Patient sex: M
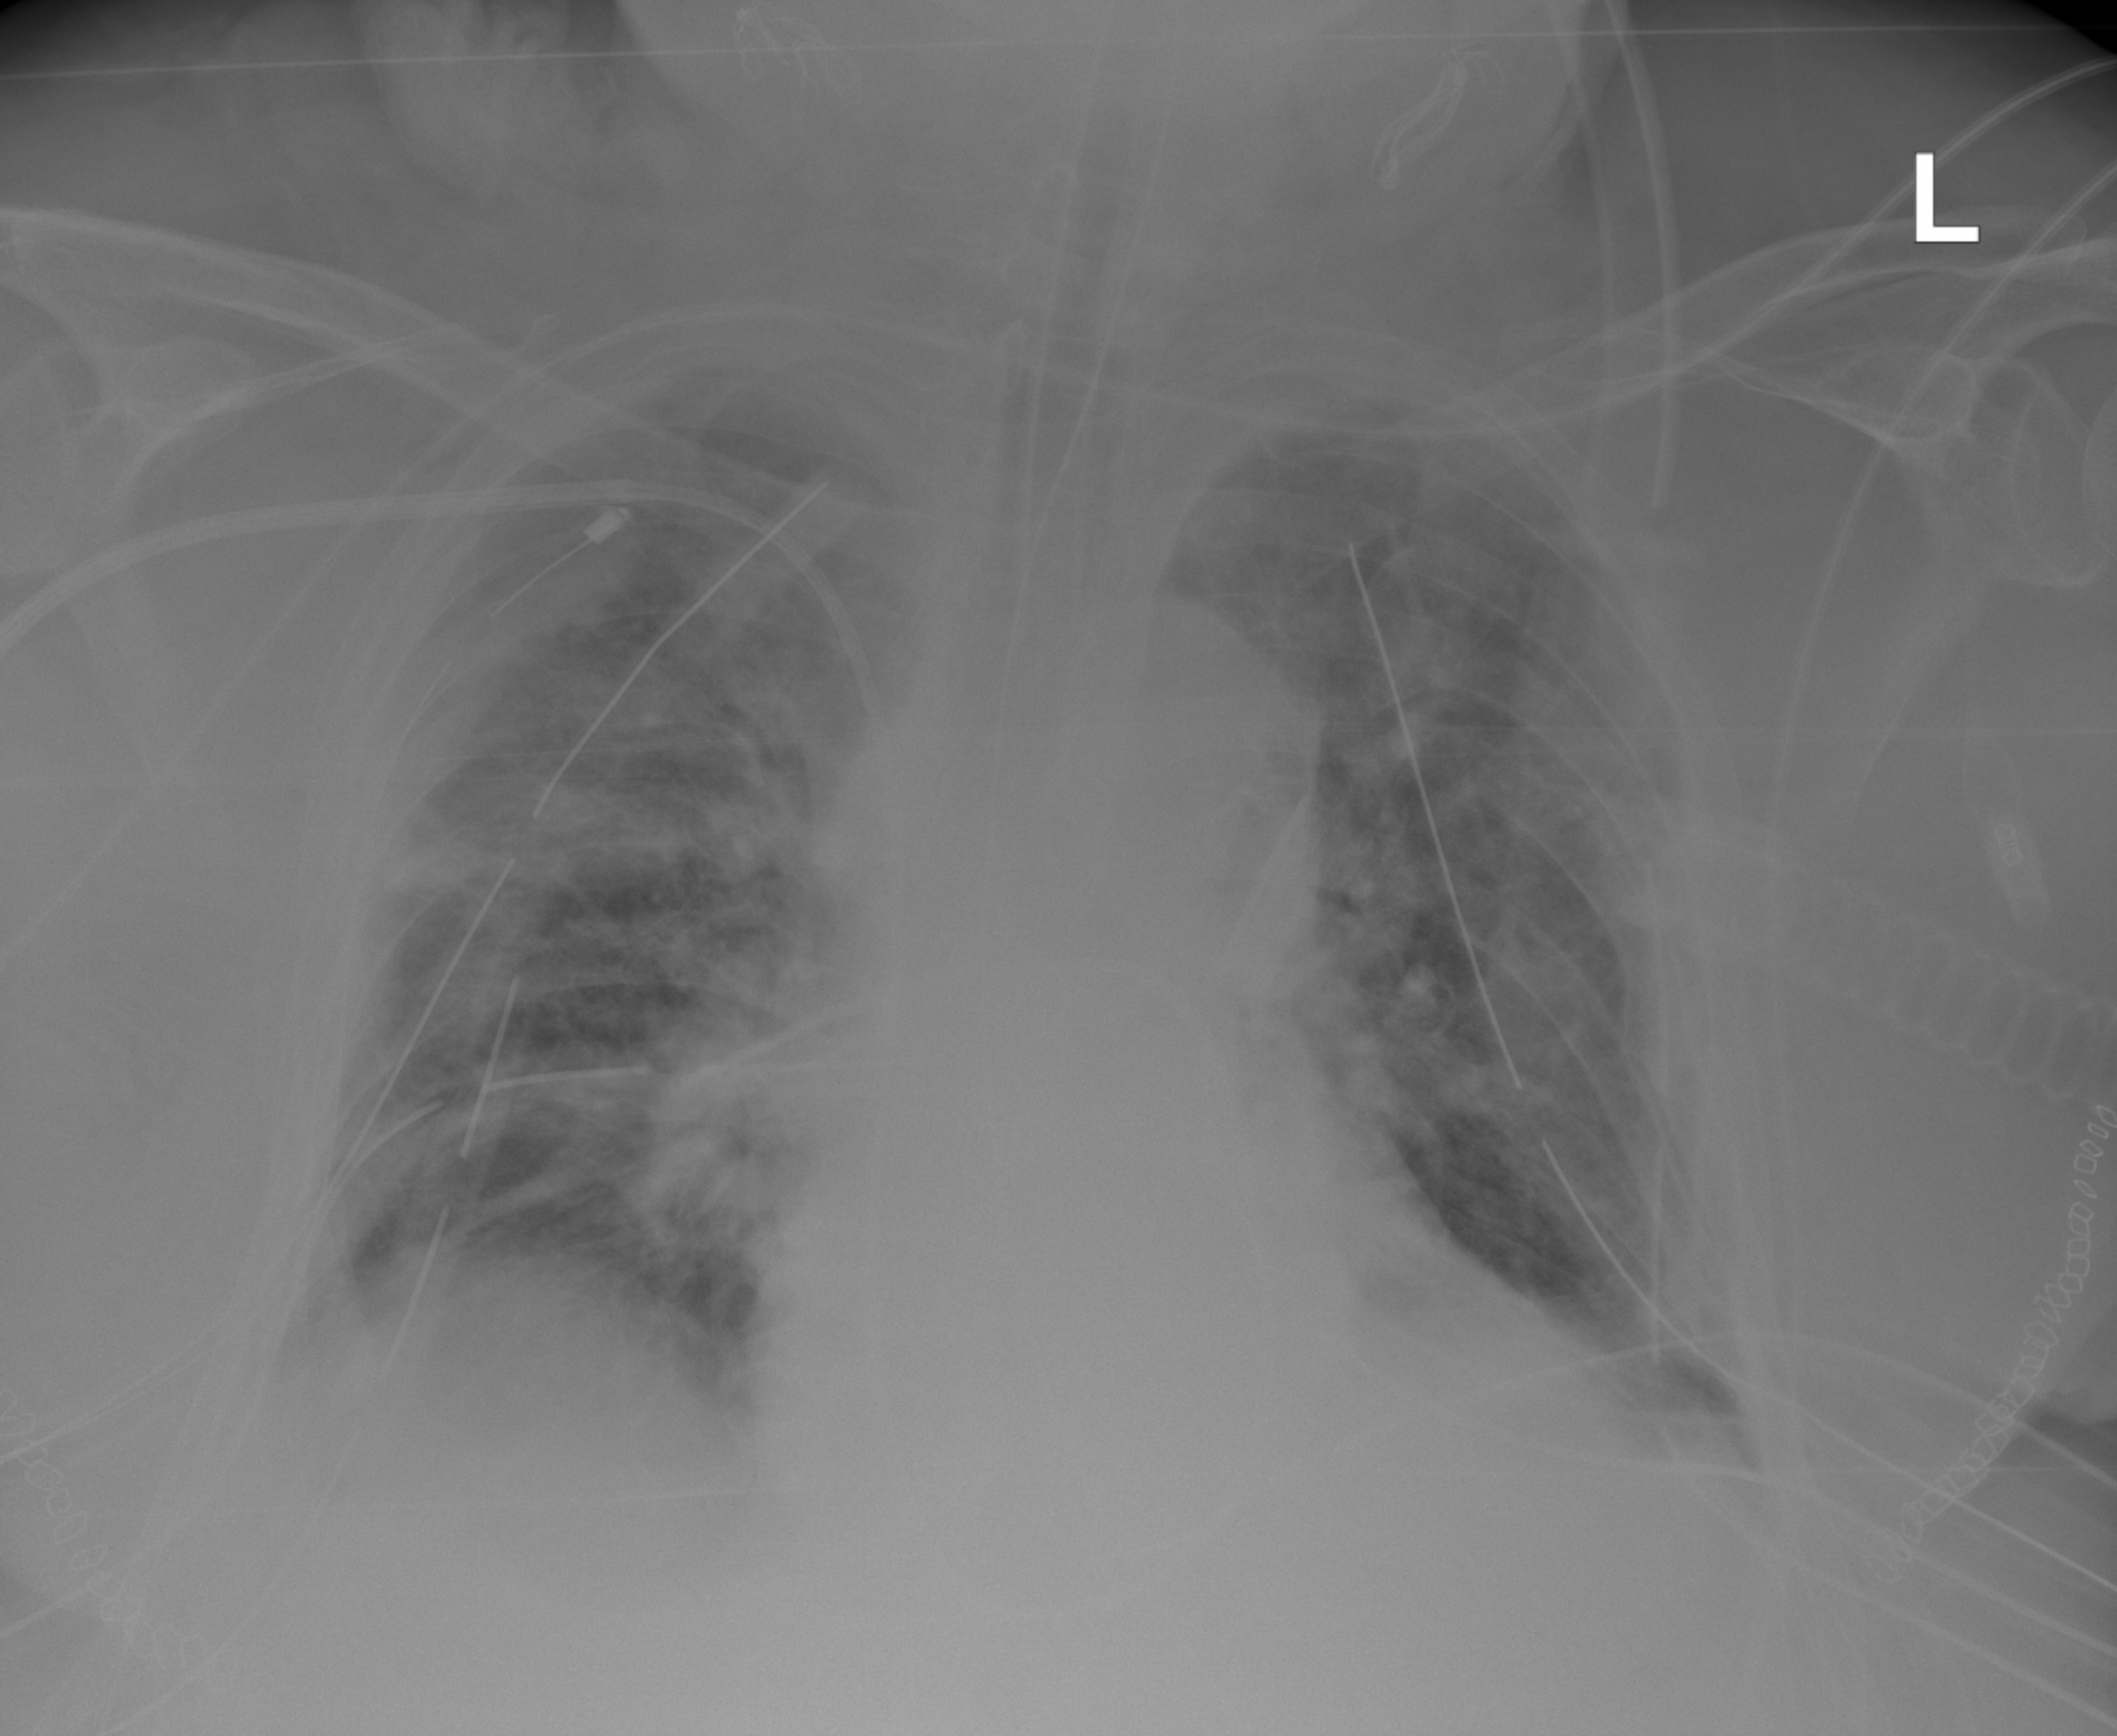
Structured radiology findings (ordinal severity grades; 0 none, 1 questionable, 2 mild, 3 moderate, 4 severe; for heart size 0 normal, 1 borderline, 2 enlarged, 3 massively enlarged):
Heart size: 0
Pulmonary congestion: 2
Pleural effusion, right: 1
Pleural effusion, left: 0
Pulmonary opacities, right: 3
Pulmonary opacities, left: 3
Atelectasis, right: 0
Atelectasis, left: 0